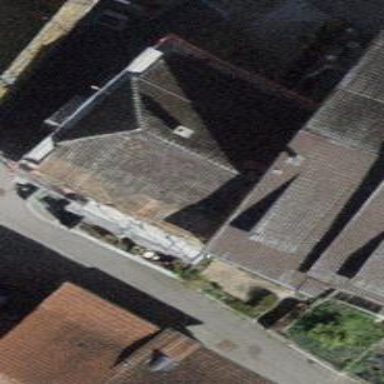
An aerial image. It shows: Building with tiled roof.